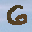
Label: 6